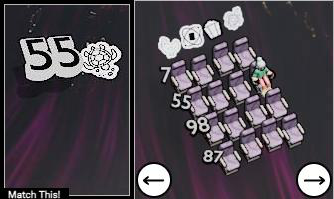
Task: seats
Answer: yes